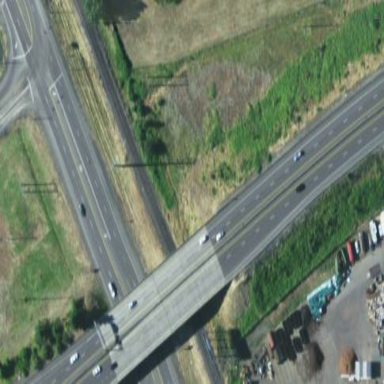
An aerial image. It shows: Bridge that is man-made.